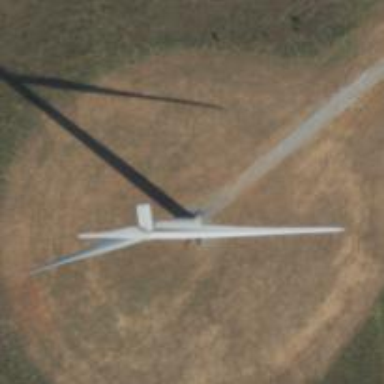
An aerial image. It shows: Wind turbine generator powered by wind.